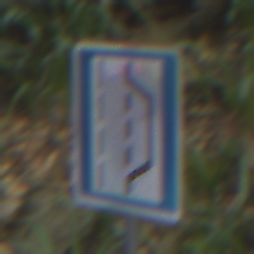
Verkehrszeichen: NothalteUndPannenbucht
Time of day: MorningAfternoon
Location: Outdoor (Nature)
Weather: PartlyCloudy
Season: NotSpecified
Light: Natural